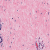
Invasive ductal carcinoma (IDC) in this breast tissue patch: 0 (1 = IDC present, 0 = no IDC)